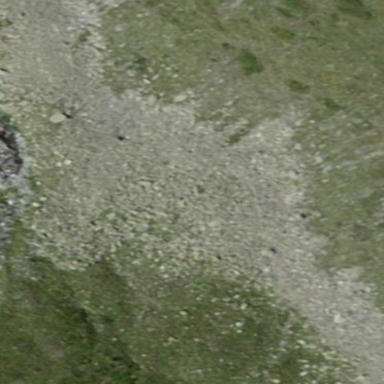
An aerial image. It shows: Natural scree.